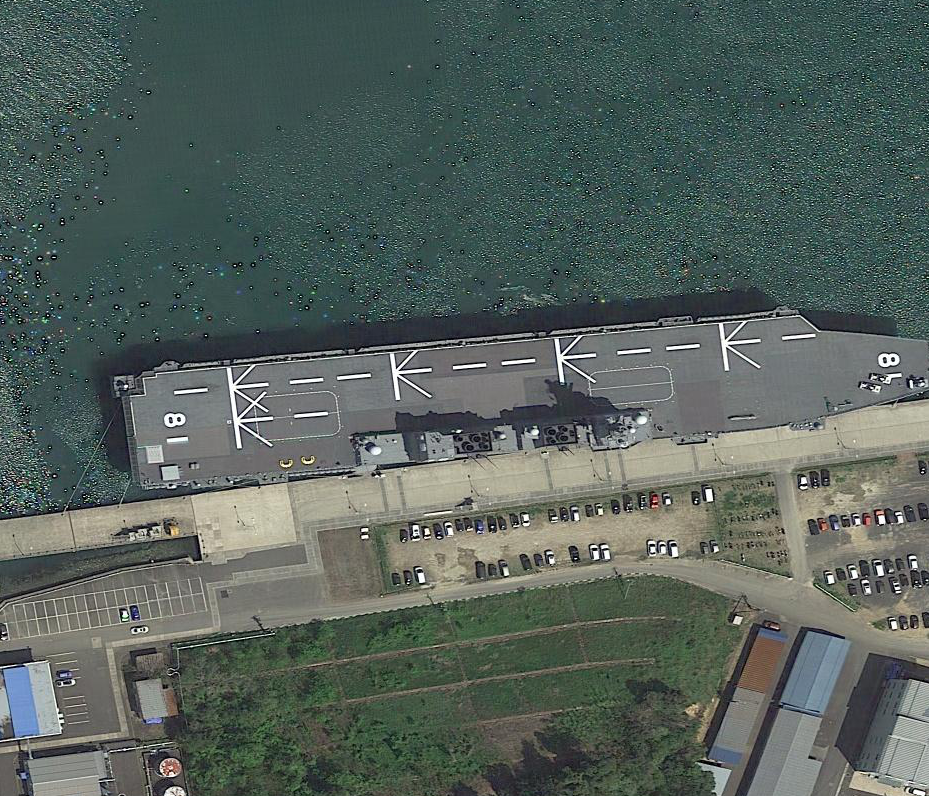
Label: assault